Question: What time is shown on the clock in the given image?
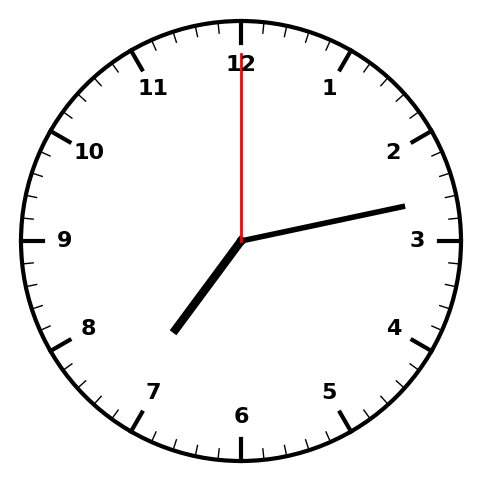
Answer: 07:13:00